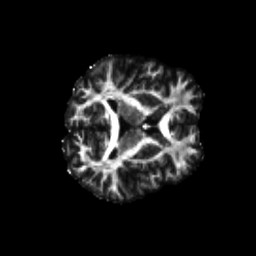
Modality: FA
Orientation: axial
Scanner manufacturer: siemens
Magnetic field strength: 3 T
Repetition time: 4.16 s
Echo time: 0.0806 s